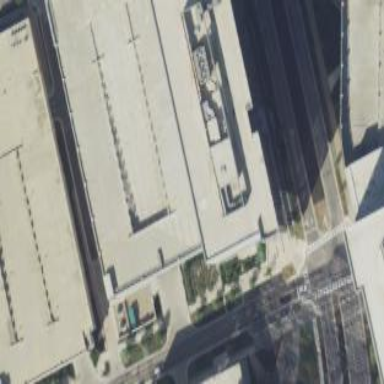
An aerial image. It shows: Multi-storey parking building with paved surface.